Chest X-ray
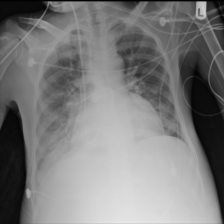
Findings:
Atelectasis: negative
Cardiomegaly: negative
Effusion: negative
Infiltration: positive
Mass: negative
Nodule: negative
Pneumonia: negative
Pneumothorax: negative
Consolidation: negative
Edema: negative
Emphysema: negative
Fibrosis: negative
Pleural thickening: negative
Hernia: negative